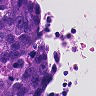
Metastatic tissue present: yes